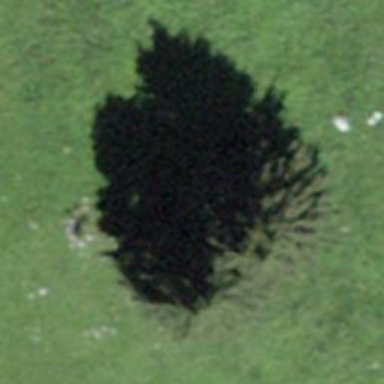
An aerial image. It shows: Needle-leaved tree in nature.